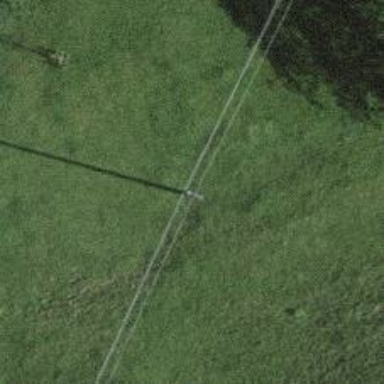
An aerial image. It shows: Minor power line.